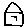
Label: house